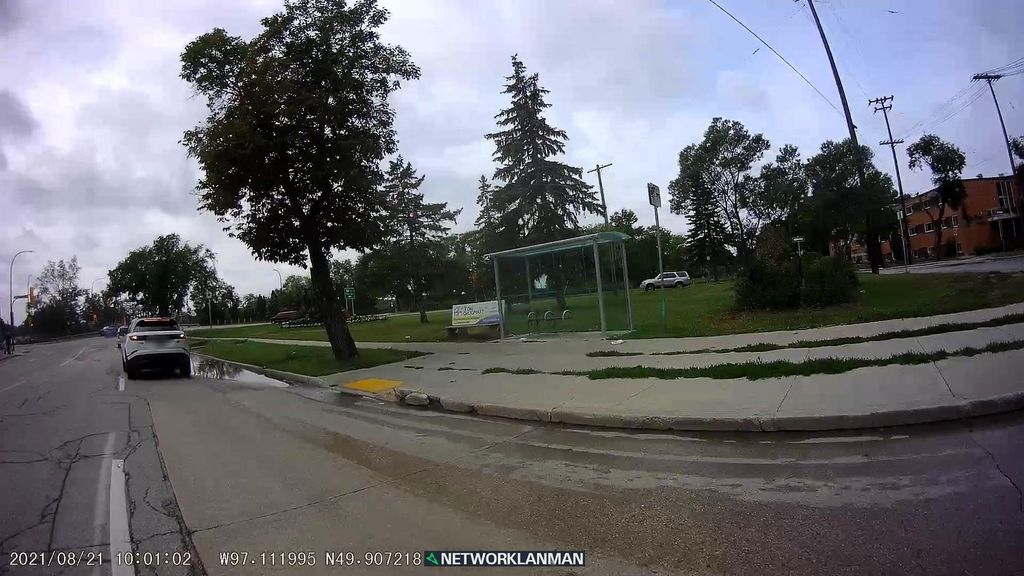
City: winnipeg